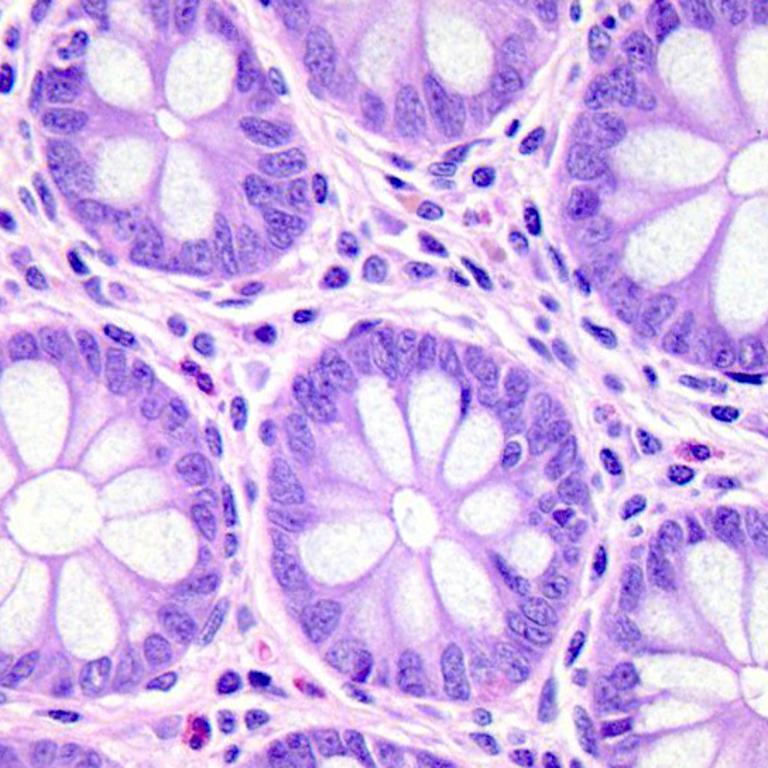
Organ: colon
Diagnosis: benign